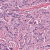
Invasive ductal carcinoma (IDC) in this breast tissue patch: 1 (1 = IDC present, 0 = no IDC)